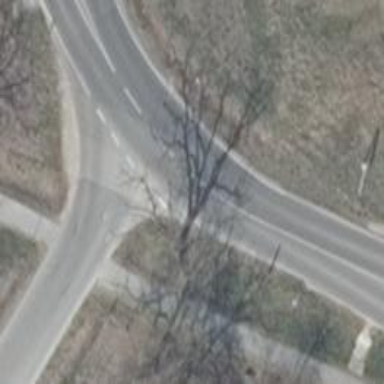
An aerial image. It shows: Unclassified road with asphalt surface and lane markings.